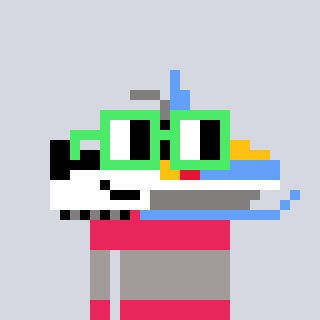
a pixel art character with square light green glasses, a snowmobile-shaped head and a redpinkish-colored body on a cool background